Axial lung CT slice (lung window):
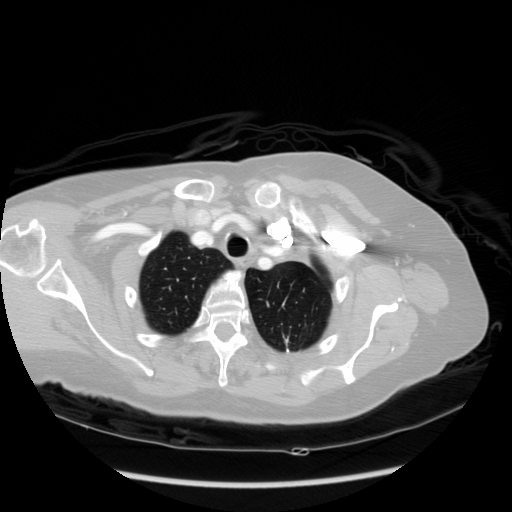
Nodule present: no